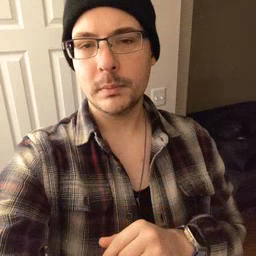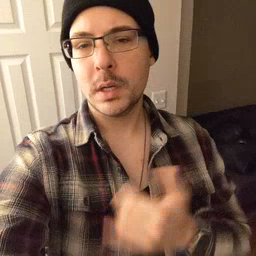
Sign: yellow